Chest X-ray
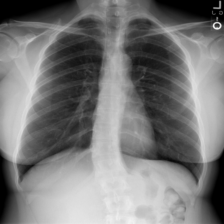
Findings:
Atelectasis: negative
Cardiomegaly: negative
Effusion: negative
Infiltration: negative
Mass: negative
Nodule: negative
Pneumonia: negative
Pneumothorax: negative
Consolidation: negative
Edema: negative
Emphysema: negative
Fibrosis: negative
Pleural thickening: negative
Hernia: negative